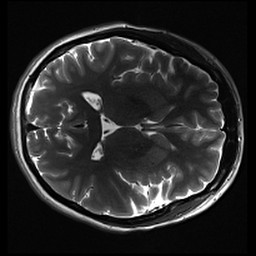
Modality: inplaneT2
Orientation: axial